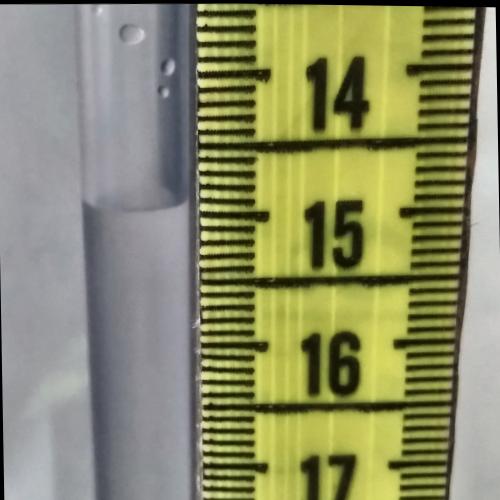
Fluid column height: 14.9 cm